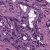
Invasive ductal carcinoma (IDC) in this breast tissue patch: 1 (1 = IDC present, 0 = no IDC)